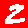
Digit: 2